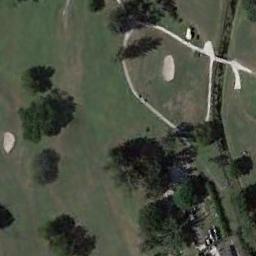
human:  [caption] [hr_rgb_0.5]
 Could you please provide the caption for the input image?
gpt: There are three bunkers and a winding road in this area .

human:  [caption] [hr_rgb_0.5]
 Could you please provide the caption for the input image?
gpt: There are many trees near the golf course .

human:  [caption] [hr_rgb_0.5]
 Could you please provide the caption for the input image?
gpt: The golf course has a fairway, Some barrier trees and two sandpits and a road goes through the golf course .

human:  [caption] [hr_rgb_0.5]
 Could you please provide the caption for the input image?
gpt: There are a few bunkers and a few paths on a large green lawn on the golf course with many trees and several buildings .

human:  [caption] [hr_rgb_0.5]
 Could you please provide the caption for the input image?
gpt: There are two bunkers and some trees on the golf course .